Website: ulta-beauty
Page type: customer-info-address
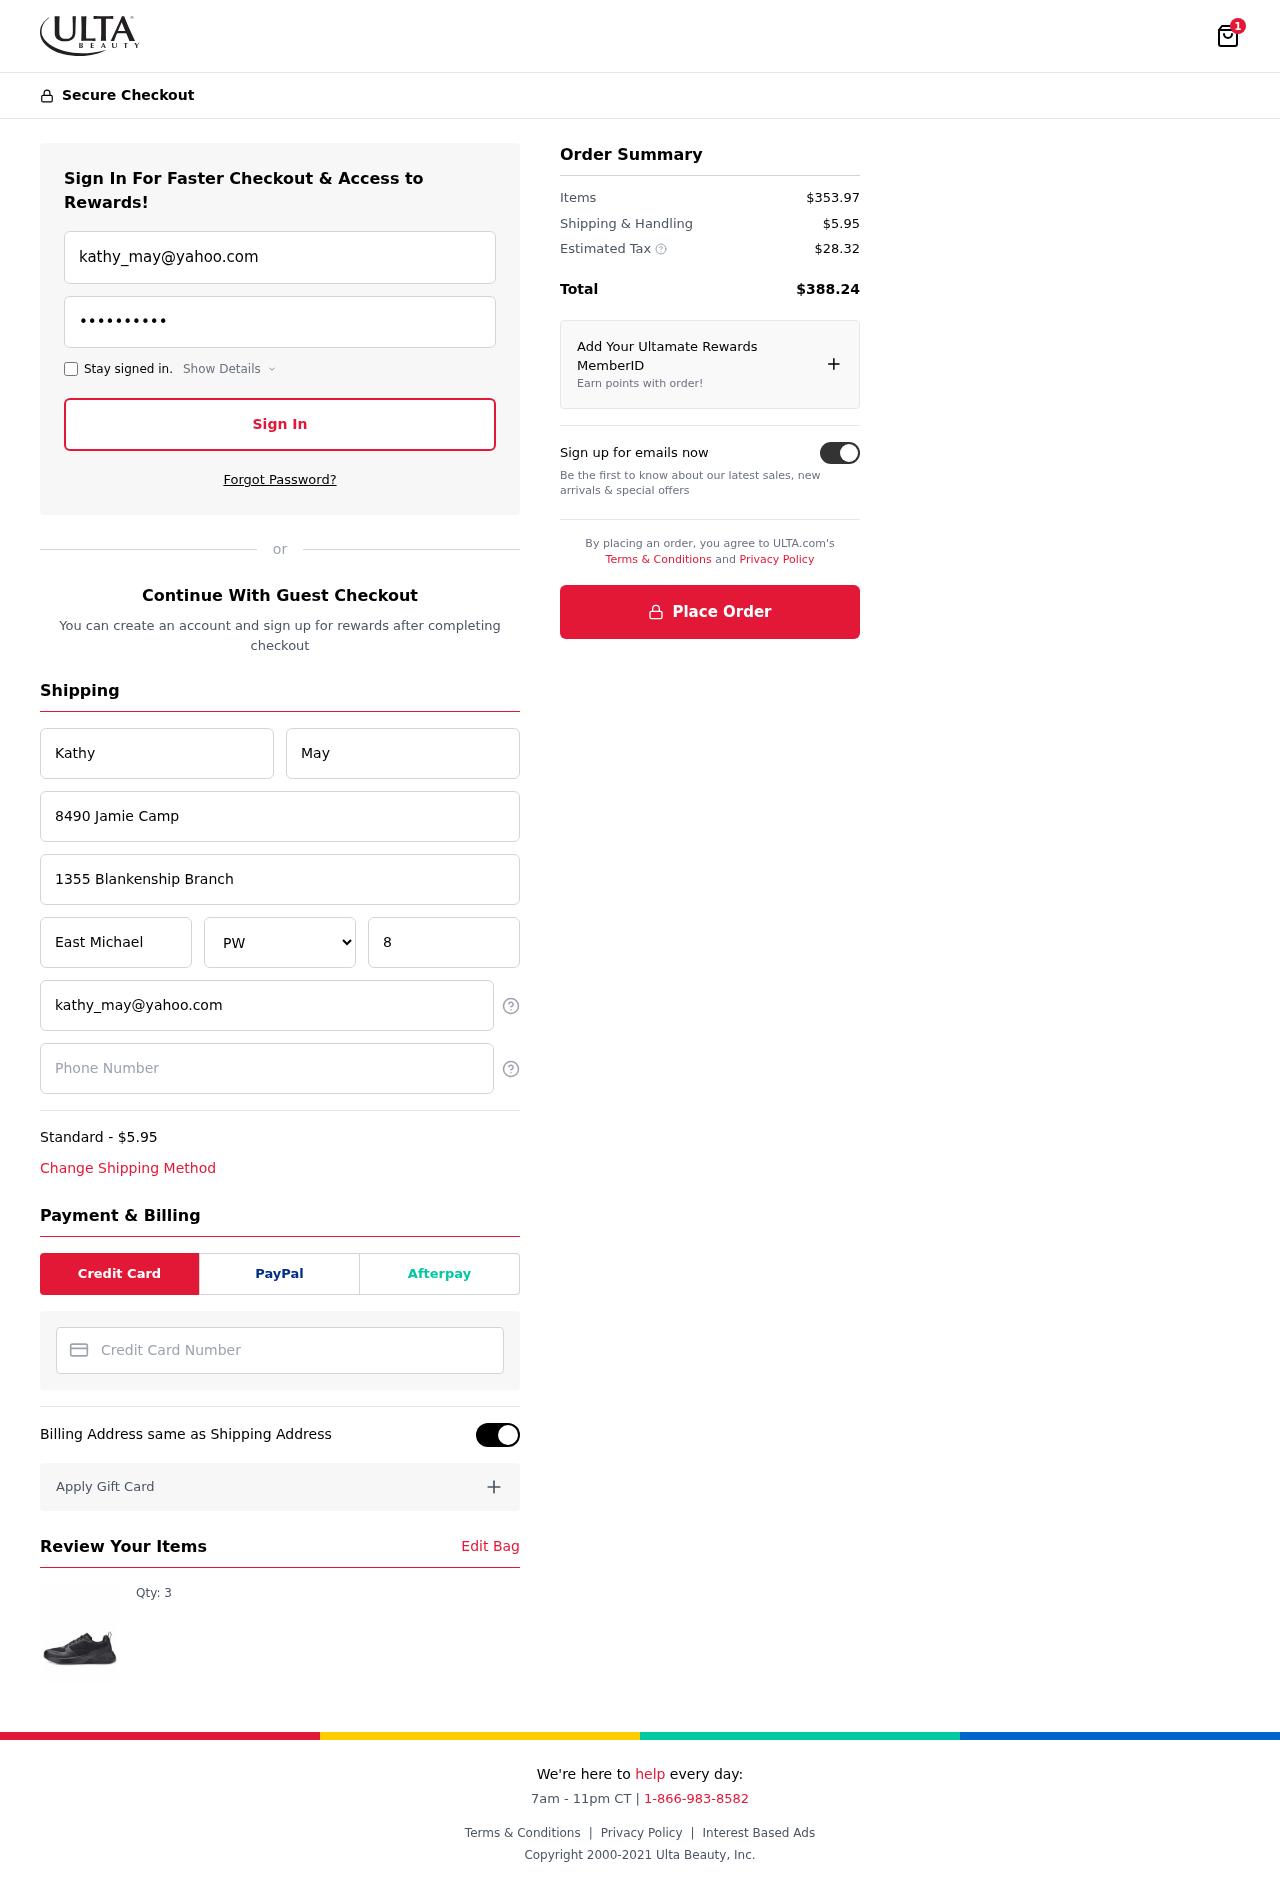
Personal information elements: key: PII_CARD_NUMBER
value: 3741 7616 4461 184
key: PII_CITY
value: East Michael
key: PII_EMAIL
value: kathy_may@yahoo.com
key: PII_FIRSTNAME
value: Kathy
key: PII_LASTNAME
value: May
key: PII_PHONE
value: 5506341064
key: PII_POSTCODE
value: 80336
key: PII_STATE
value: PW
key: PII_STREET
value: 8490 Jamie Camp
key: PII_STREET2
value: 1355 Blankenship Branch
Product elements: key: PRODUCT1_QUANTITY
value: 3
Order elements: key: ORDER_NUM_ITEMS
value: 1
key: ORDER_SHIPPING_COST
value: $5.95
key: ORDER_ITEMS_TOTAL
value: $353.97
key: ORDER_SHIPPING_COST2
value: $5.95
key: ORDER_TAX
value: $28.32
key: ORDER_TOTAL
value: $388.24